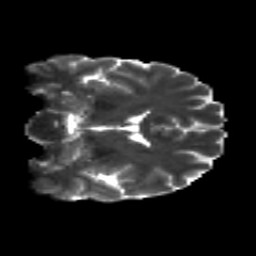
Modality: T2w
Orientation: coronal
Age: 29
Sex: male
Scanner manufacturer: siemens
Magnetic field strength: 3 T
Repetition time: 8.8 s
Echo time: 0.085 s